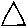
Label: triangle